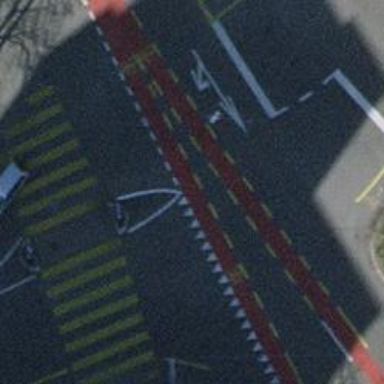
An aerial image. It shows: Secondary road with asphalt surface. There is separate cycle lane and sidewalk.